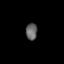
Tissue: lung
Cell type: Epithelial cells
Senescence score: 0.6598
Nuclear area (px): 189
Mean DAPI intensity: 98.963